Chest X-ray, PA view. Patient: 49 years old, sex F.
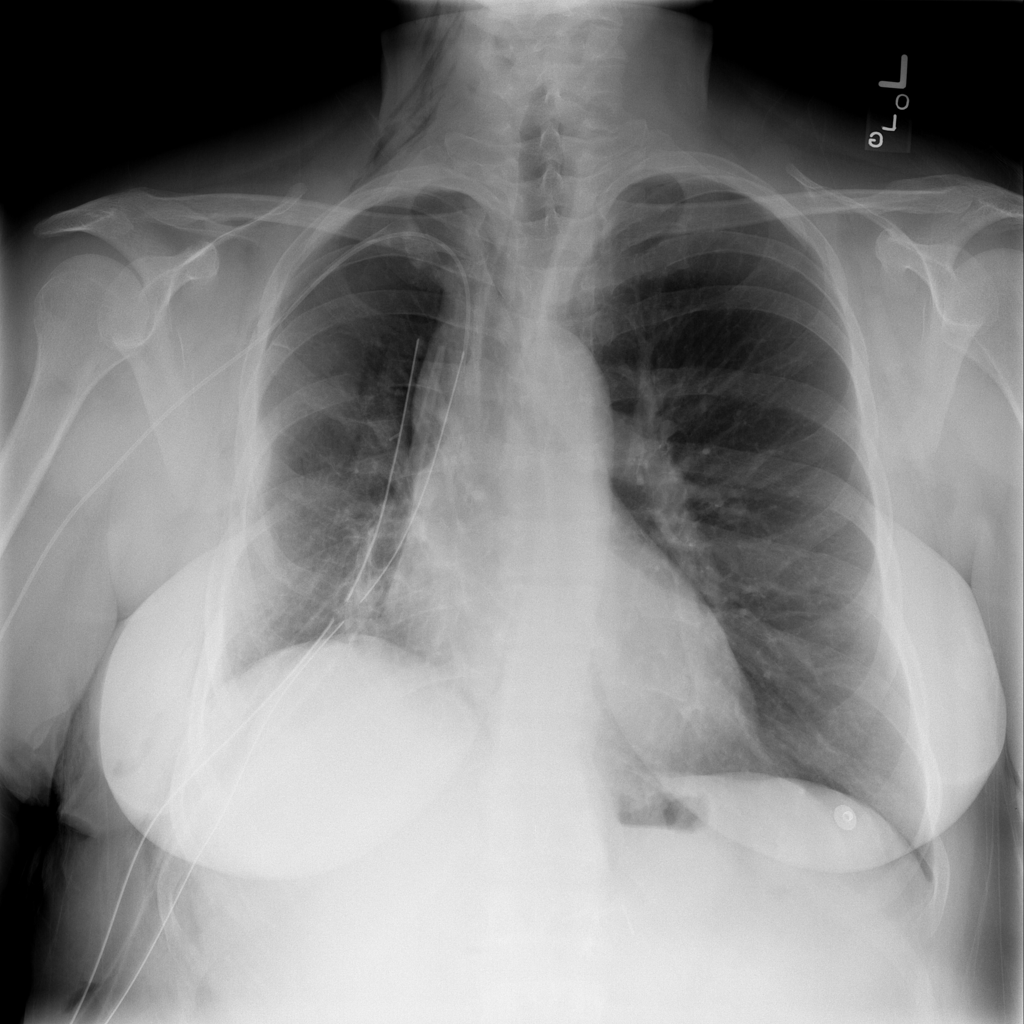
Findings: Emphysema